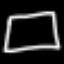
Label: square